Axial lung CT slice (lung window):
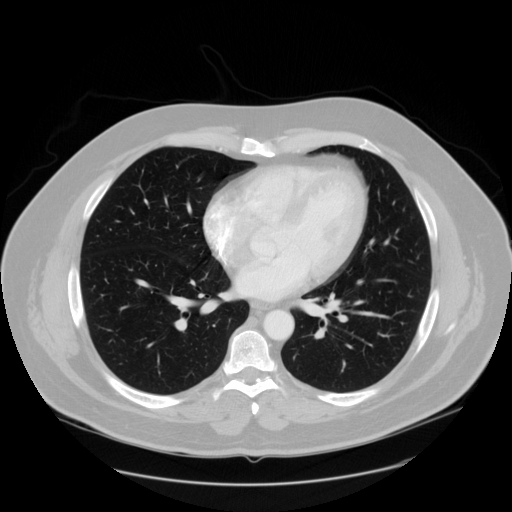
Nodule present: no